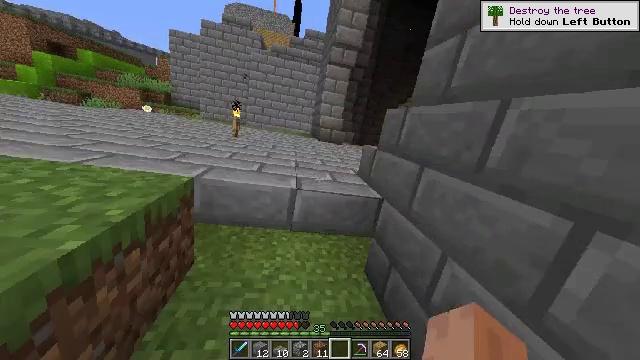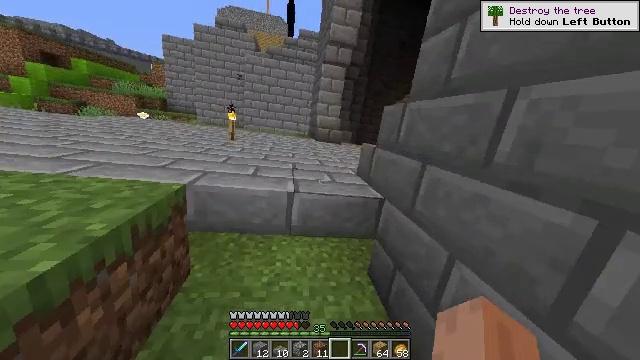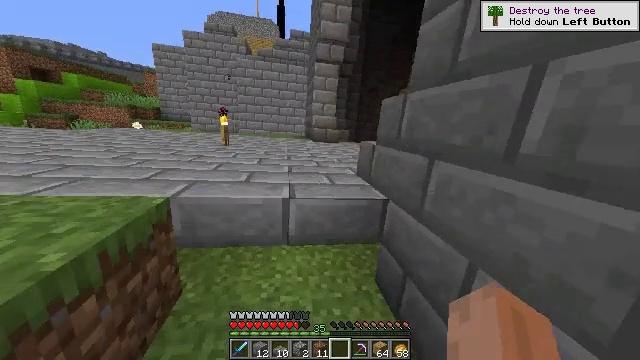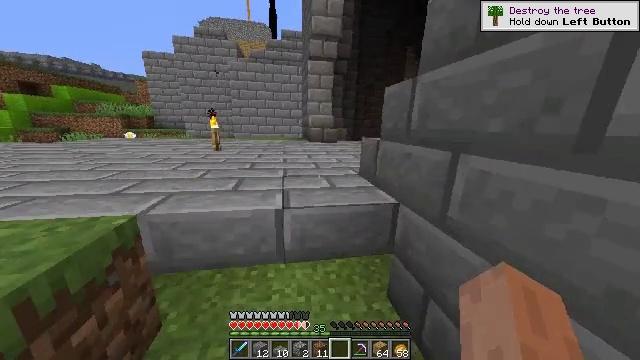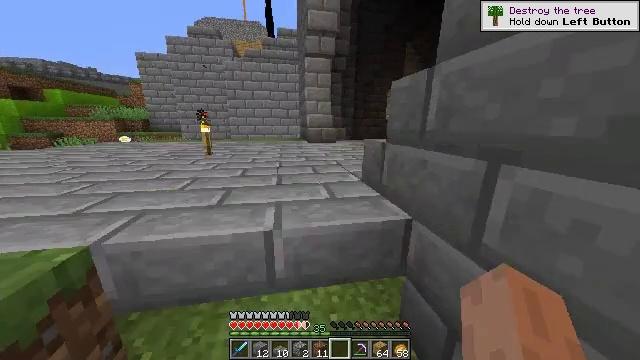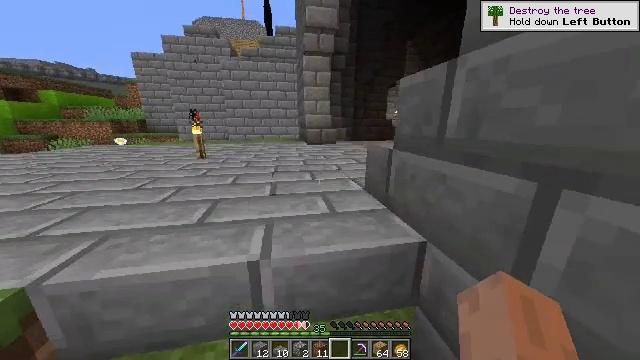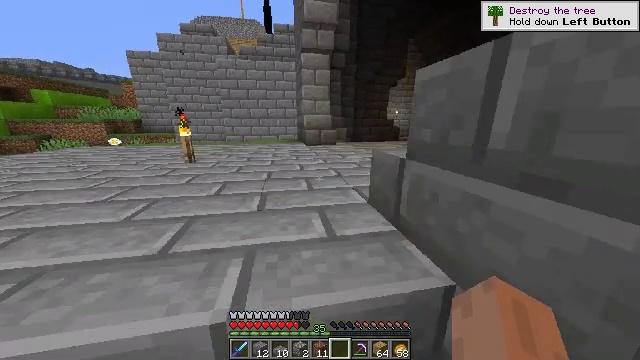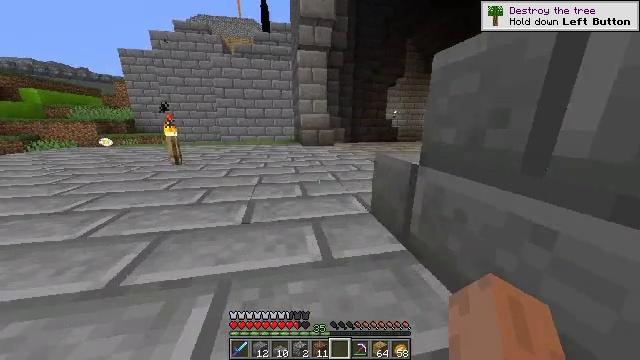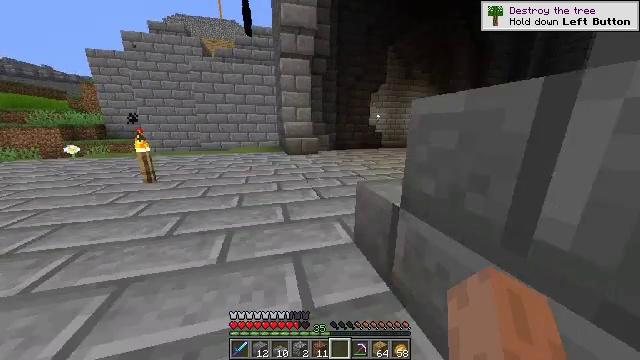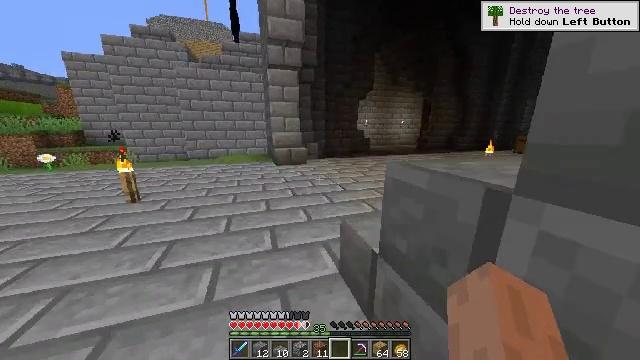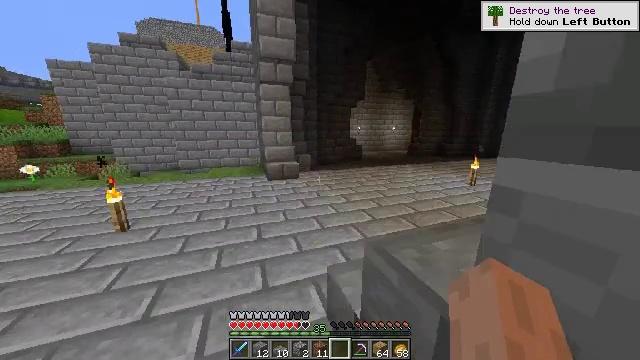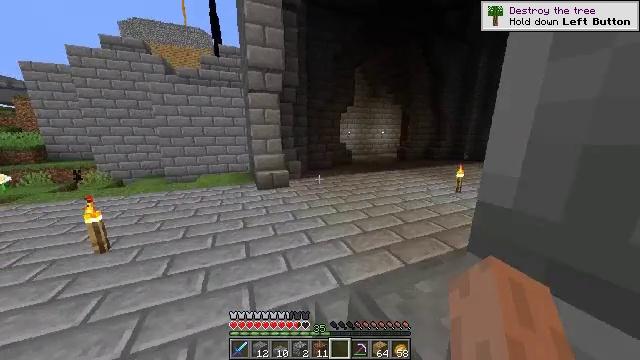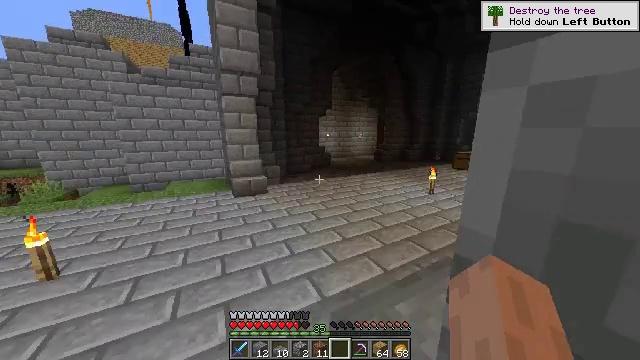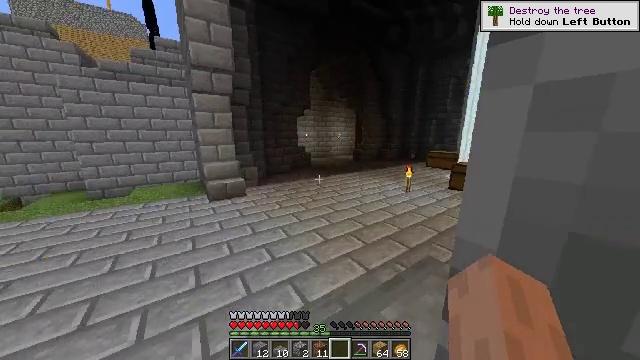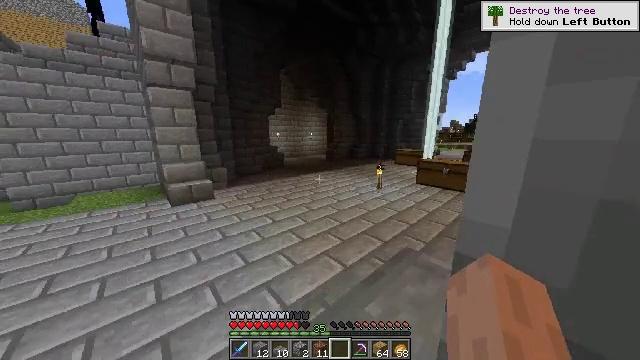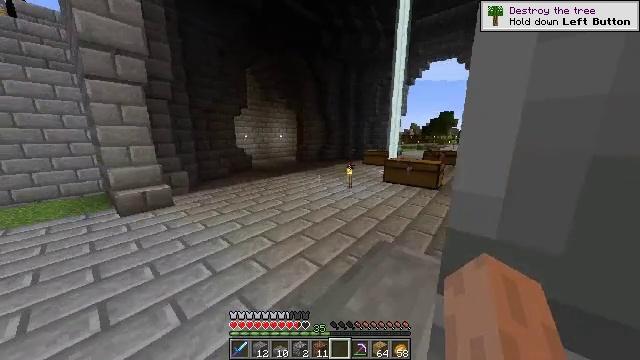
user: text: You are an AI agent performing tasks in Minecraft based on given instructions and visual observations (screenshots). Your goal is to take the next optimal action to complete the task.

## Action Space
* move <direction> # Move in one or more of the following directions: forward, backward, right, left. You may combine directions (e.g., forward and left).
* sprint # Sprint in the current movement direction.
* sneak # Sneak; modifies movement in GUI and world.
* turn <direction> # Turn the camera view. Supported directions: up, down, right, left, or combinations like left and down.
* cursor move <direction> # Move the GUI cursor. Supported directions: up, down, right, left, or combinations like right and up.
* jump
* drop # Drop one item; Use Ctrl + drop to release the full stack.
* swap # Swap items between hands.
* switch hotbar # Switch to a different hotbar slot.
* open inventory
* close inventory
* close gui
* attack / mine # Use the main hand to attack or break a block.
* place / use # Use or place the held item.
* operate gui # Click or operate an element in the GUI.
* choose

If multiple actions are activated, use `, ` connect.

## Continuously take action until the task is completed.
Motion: motion action
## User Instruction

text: Form an observer with the crafting table.
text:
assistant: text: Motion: move forward
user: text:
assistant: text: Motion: move forward
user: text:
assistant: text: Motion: move forward
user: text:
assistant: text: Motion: move forward
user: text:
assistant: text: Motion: move forward
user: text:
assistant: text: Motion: move forward
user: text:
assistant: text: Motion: move forward
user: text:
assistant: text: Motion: move forward, turn right, jump
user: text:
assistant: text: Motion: move forward, turn right, jump
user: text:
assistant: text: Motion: move forward, turn right
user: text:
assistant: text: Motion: move forward, turn right
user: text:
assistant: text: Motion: move forward and move left, turn right
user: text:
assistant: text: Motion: move forward and move left, turn right
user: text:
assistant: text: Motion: move forward and move left, turn right
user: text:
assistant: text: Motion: move forward and move left, turn right
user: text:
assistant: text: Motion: move forward and move left, turn right
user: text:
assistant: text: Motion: move forward and move left, turn right
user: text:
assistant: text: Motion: move forward and move left, turn right
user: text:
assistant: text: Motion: move forward and move left, turn right
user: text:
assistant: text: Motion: move forward and move left, turn right and up
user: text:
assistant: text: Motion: move forward and move left, turn up
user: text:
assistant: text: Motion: move forward, turn left and up
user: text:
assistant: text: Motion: move forward
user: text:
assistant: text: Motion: move forward, turn down
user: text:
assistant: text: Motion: move forward, turn left
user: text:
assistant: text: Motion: move forward
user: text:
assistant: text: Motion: move forward
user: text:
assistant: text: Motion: move forward and move left
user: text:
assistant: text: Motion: move forward and move left
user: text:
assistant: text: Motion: move forward and move left